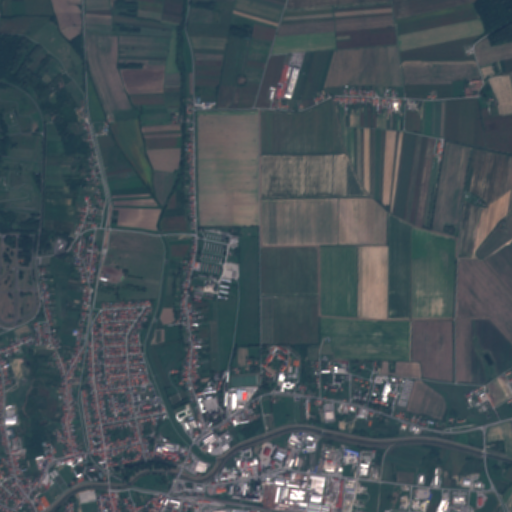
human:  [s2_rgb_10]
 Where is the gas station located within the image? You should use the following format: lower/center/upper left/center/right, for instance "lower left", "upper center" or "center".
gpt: The gas station is located in the lower of the image.
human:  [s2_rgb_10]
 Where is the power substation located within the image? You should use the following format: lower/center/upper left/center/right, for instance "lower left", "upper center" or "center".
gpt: The power substation is located in the lower of the image.
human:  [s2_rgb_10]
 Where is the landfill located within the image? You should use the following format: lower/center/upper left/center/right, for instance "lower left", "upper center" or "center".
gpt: There is no landfill in the image.